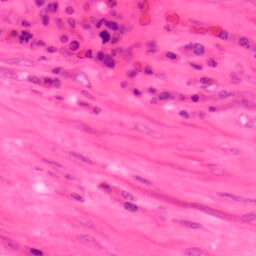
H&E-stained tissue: Colon